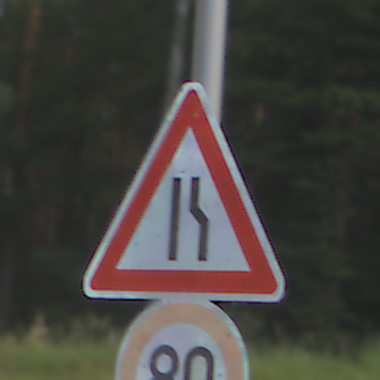
Verkehrszeichen: EinseitigVerengteFahrbahnRechts
Zusatzzeichen unten: Geschwindigkeit80
Umgebung: Outdoor, Nature
Tageszeit: SunriseSunset
Wetter: PartlyCloudy
Licht: Natural
Jahreszeit: NotSpecified
Kontrast: MediumContrast